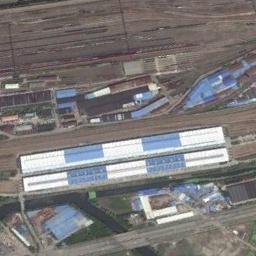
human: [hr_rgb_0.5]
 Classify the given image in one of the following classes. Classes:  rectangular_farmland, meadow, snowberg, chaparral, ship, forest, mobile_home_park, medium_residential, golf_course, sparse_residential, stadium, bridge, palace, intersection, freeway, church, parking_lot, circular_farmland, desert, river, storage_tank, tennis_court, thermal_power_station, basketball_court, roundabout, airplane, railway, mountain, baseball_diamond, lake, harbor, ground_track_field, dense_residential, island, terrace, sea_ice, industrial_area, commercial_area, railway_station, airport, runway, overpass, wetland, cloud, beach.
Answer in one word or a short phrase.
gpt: railway_station